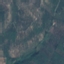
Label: PermanentCrop